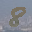
Label: 8